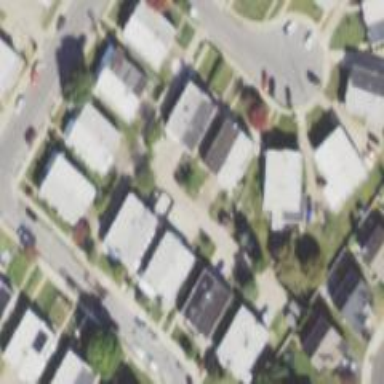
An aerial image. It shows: Alley classified as service road.